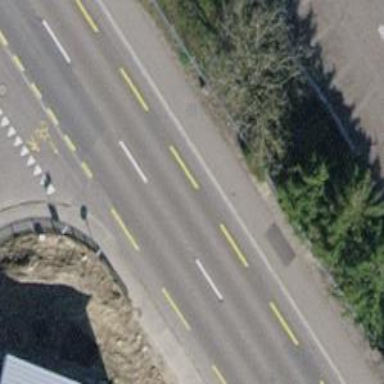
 featuring separate cycle lane and sidewalk."